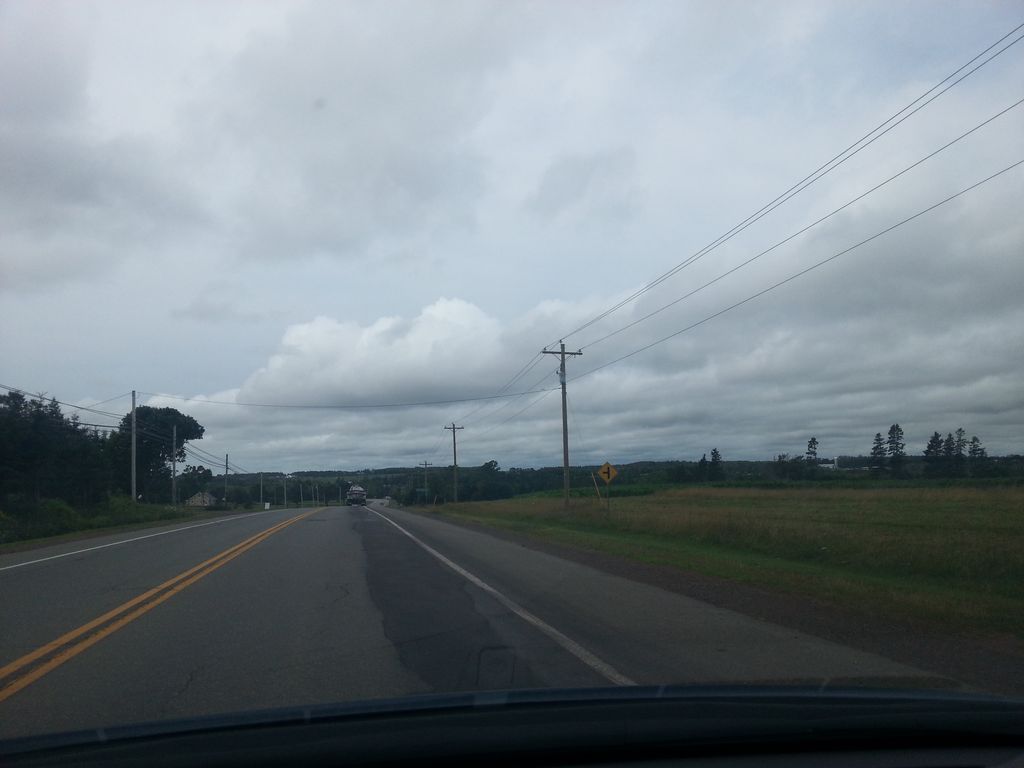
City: charlottetown